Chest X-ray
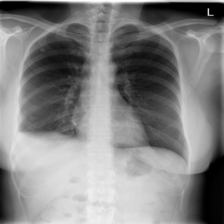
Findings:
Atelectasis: negative
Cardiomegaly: negative
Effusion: negative
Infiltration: negative
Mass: negative
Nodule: positive
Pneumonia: negative
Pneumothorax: negative
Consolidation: negative
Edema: negative
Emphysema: negative
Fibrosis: negative
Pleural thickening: negative
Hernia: negative